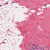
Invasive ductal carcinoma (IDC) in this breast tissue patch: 0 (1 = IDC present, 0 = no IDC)